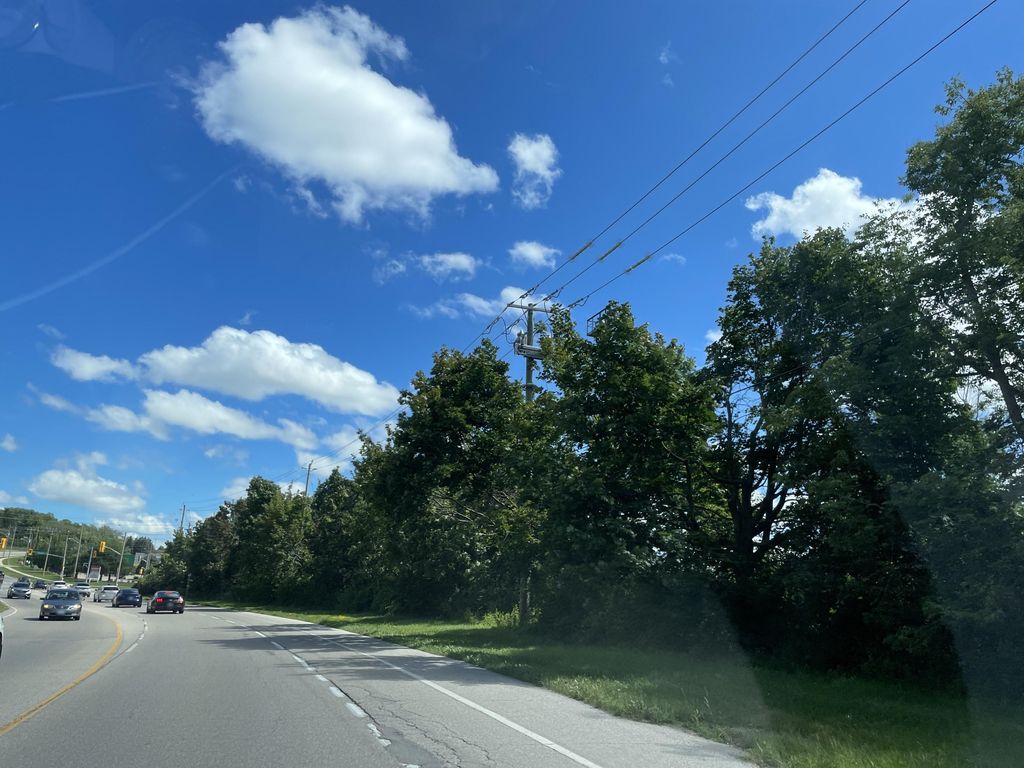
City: kitchener-waterloo